Interaction volume radius: 5 \u00c5
Interaction volume height: 20 \u00c5
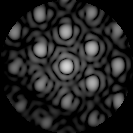
Disorder parameter: 0.1944